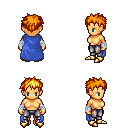
a pixel art fantasy rpg character, female body template, human, tanned skin, blue cape, metal pants, light blonde bedhead hairstyle, white cloth bandages, gold boots, four views (front, back, left, right), 2x2 character sprite sheet, small pixel art, hard edges, no anti-aliasing